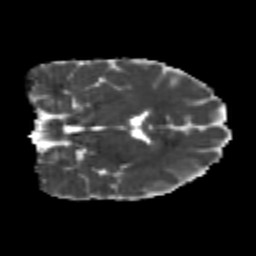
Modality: MD
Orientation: coronal
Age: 26
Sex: male
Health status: healthy
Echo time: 0.074 s